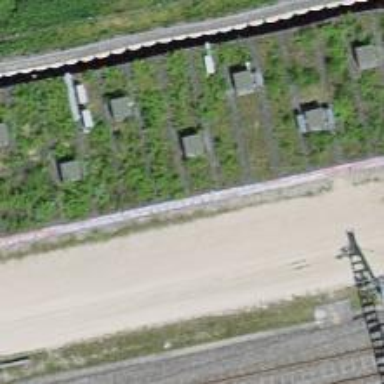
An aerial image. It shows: Signal box along the railway.